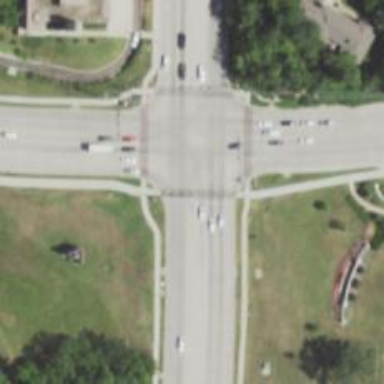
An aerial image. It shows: Crossing on the cycleway.